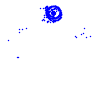
Particle: electron